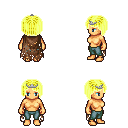
a pixel art fantasy rpg character, female body template, human, tanned skin, brown tattered cape, teal pants, gold pageboy hairstyle, silver tiara, four views (front, back, left, right), 2x2 character sprite sheet, small pixel art, hard edges, no anti-aliasing